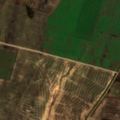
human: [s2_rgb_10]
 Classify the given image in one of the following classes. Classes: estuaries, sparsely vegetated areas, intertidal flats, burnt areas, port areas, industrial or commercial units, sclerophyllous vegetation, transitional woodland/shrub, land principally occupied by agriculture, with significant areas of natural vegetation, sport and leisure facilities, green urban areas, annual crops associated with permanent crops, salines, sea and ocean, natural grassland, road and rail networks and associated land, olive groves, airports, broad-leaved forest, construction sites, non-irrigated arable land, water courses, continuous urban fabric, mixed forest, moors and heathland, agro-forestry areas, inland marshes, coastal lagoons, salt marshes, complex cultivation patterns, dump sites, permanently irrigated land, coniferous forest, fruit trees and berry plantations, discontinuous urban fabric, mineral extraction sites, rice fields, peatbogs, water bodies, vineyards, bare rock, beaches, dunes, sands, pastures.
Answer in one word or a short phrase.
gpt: non-irrigated arable land